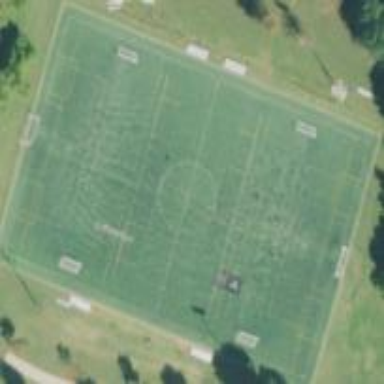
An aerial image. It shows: Soccer pitch for outdoor sports and leisure activities.